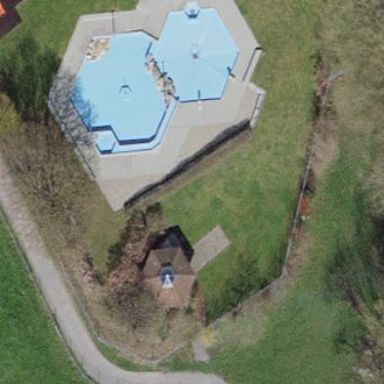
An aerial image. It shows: Swimming pool located in leisure land.